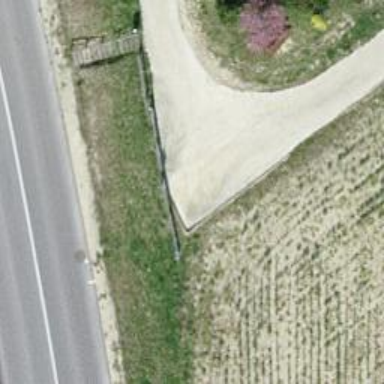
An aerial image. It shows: Paved track with grade 1 surface.